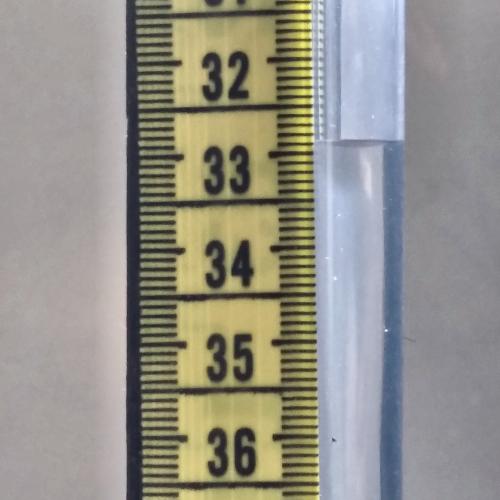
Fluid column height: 32.9 cm